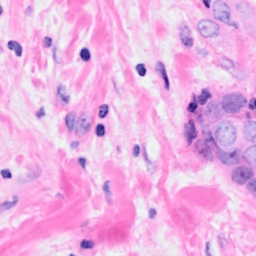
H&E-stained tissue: Breast